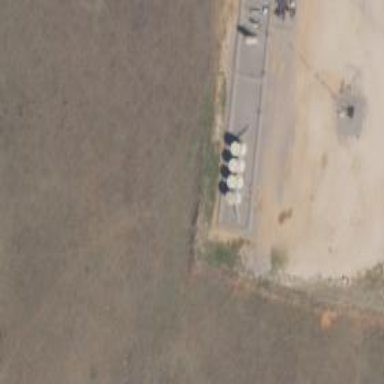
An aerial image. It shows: Storage tank that is man-made.